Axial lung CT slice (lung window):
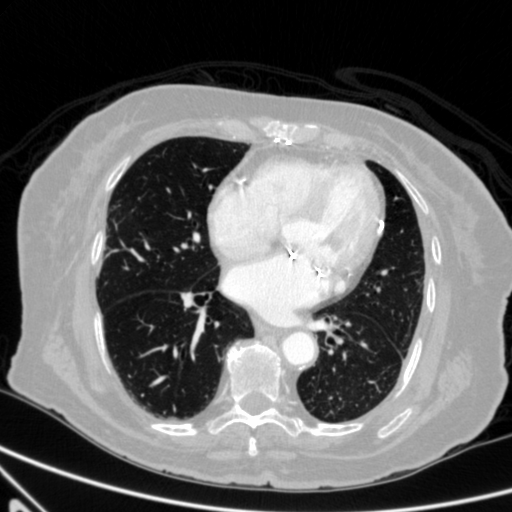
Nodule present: no